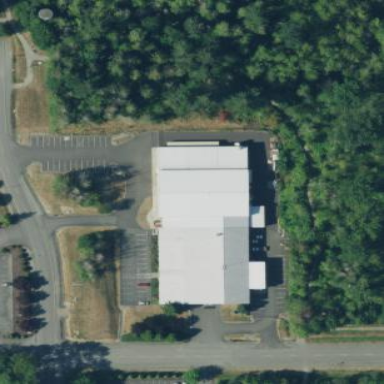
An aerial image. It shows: Building.